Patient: sex F, age 58
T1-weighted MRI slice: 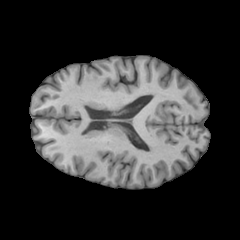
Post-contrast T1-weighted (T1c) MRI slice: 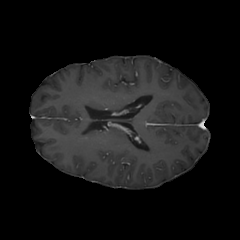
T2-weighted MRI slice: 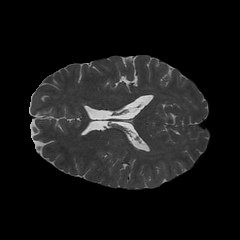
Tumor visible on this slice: no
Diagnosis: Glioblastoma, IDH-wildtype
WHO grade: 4